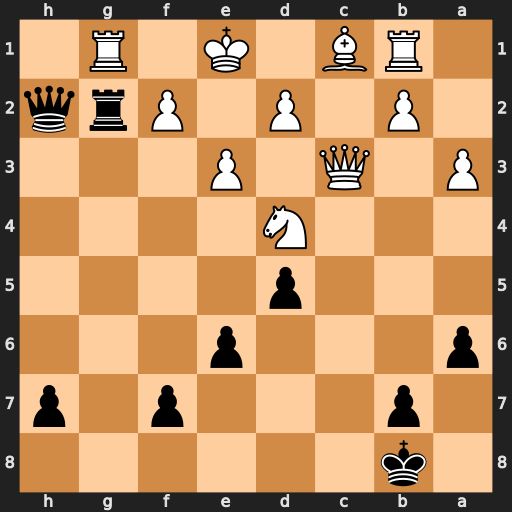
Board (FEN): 1k6/1p3p1p/p3p3/3p4/3N4/P1Q1P3/1P1P1Prq/1RB1K1R1
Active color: b
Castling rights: -
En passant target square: -
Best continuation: Qxg1+ Ke2 Rxf2+ Kd3 Qg6+ Nf5 Qxf5+